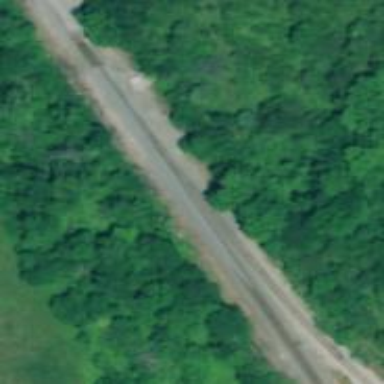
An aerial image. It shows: Junction on the railway.